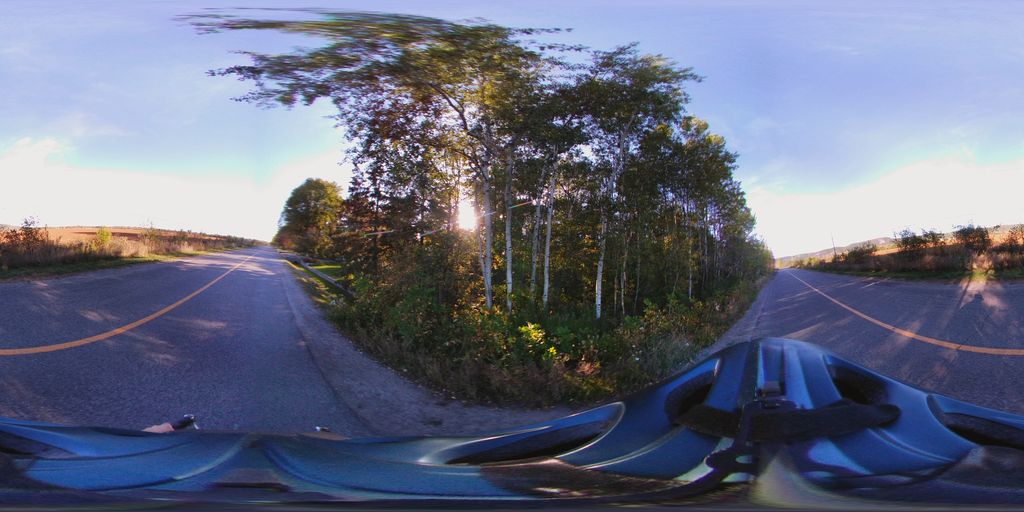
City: ottawa-gatineau